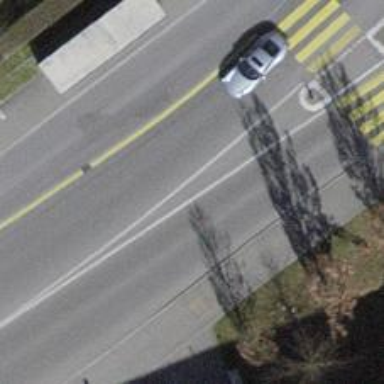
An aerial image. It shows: Bus stop equipped with public transport stop position.